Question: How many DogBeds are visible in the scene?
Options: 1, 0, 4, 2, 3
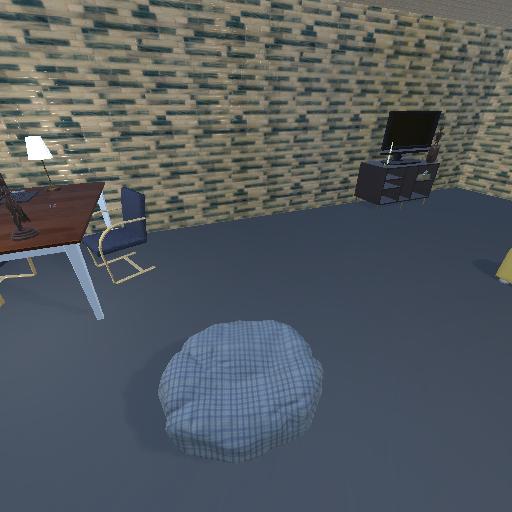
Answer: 1